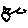
Label: bird